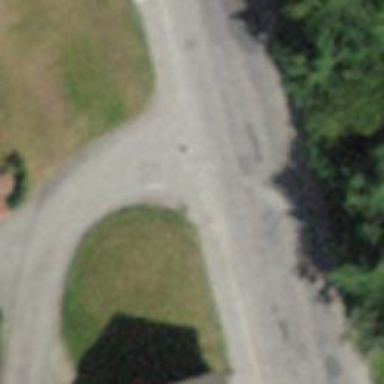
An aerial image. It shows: Primary road with sett surface.